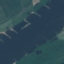
Label: River